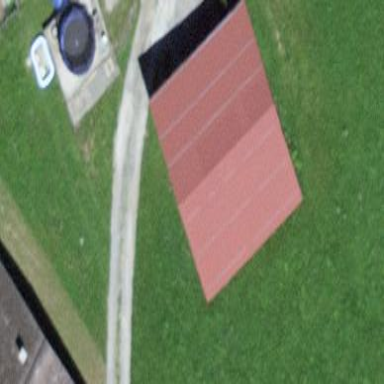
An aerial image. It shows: Shed building.